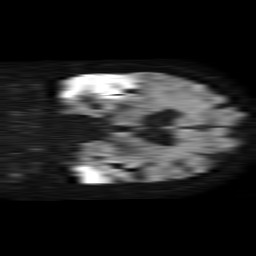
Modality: TRACE
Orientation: coronal
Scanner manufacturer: philips
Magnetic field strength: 1.5 T
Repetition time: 4.6 s
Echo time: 0.08941 s